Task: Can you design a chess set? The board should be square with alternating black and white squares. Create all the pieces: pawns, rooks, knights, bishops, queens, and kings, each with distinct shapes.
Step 644:
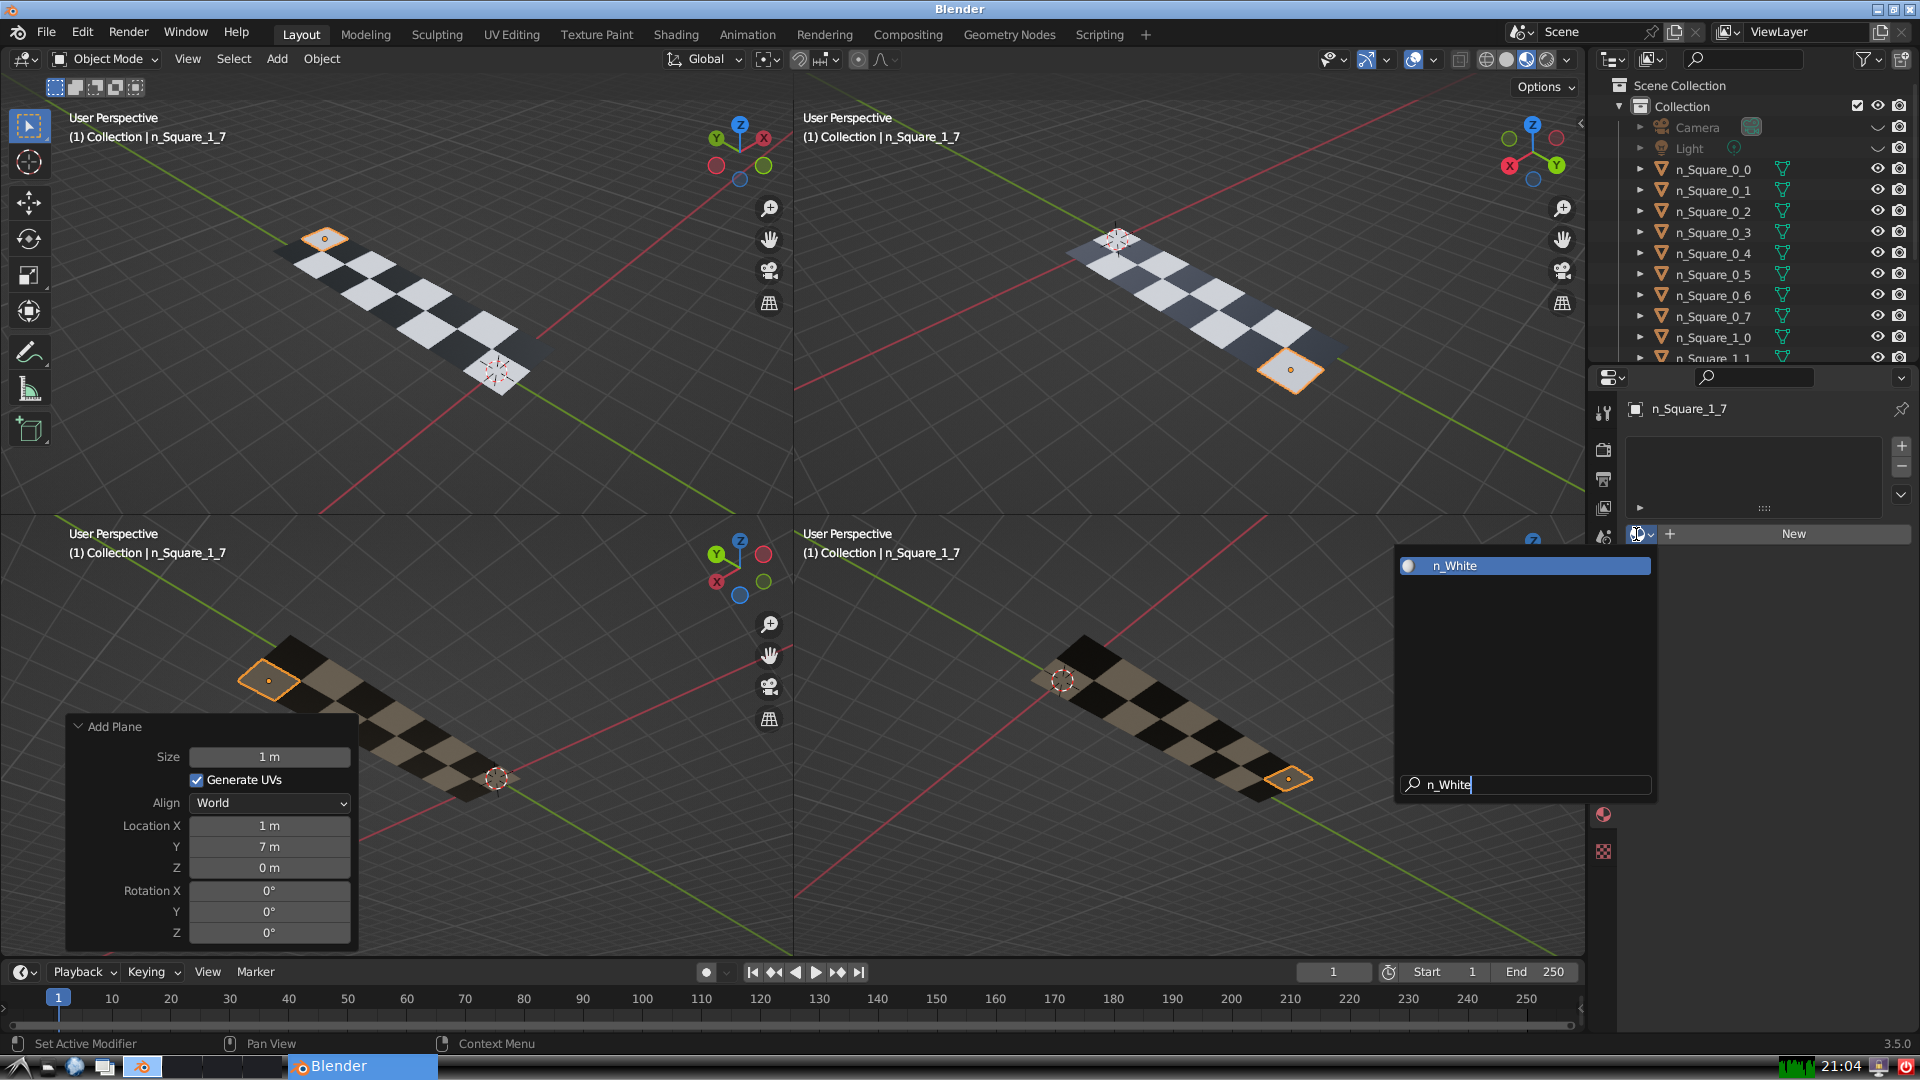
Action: {"key_press": ['Return']}